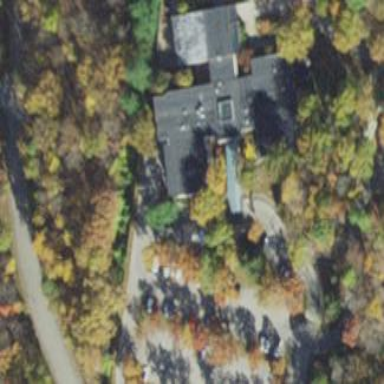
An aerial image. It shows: Part of building.